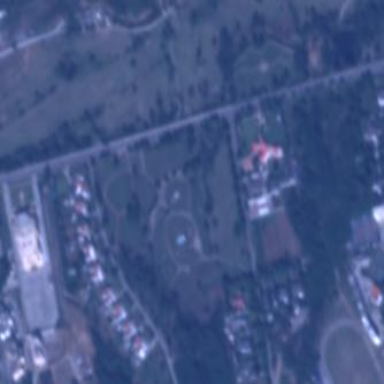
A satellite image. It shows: Park.